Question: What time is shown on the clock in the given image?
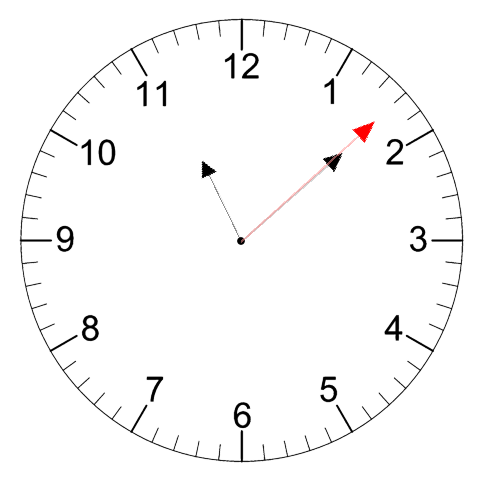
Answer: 11:08:08